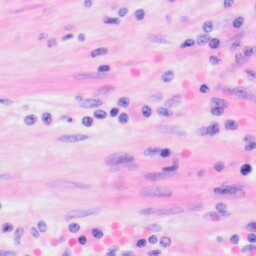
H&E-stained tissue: Kidney